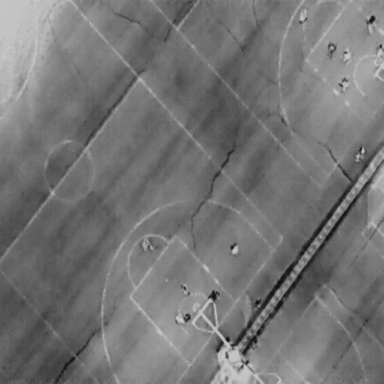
There are 11 People in the infrared image.